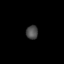
Tissue: lung
Cell type: Epithelial cells
Senescence score: 0.5788
Nuclear area (px): 157
Mean DAPI intensity: 76.924